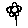
Label: flower